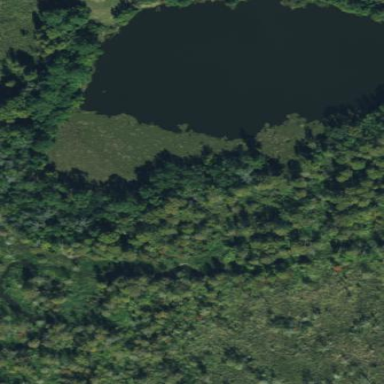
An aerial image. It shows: Peaceful pond surrounded by nature.